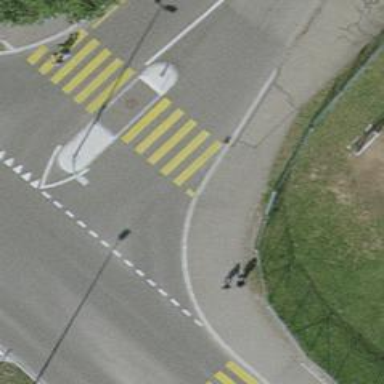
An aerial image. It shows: Kerb barrier.